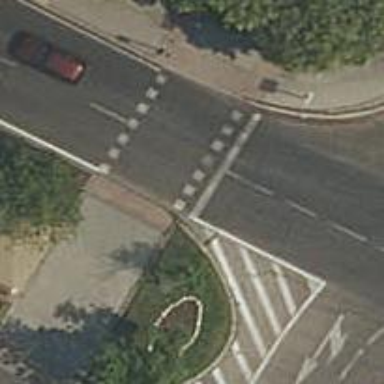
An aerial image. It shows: Crossing with zebra traffic signals.